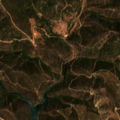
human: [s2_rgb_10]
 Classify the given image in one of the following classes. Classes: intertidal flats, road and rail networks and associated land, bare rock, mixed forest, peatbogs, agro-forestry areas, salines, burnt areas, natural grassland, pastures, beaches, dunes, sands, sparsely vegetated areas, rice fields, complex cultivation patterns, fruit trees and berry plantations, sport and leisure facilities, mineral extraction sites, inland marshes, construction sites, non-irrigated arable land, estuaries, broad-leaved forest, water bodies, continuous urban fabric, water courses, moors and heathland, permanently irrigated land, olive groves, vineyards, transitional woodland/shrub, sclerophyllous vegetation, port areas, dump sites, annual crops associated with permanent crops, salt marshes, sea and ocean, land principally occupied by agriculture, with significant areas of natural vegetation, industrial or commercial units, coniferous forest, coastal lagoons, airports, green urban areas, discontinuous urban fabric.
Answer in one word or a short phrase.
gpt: sclerophyllous vegetation, transitional woodland/shrub, water bodies